Field crop: maize
Growth stage: 2
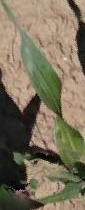
Species: maize